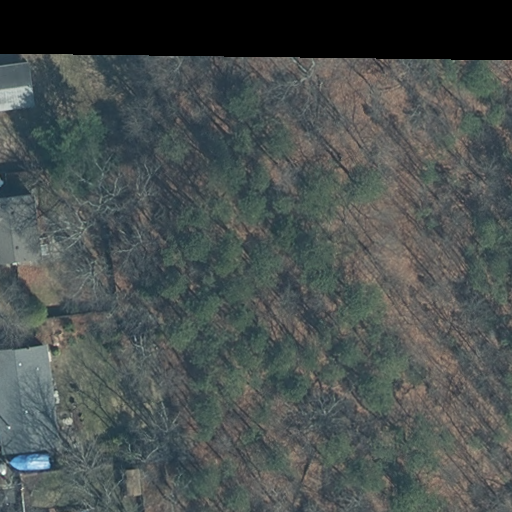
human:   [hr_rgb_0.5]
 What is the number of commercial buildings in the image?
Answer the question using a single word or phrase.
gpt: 0

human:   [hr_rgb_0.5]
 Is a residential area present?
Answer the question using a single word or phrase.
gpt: yes

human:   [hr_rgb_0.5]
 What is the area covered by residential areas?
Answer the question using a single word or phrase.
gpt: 10656m2

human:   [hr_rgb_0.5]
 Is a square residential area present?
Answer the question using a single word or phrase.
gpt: no

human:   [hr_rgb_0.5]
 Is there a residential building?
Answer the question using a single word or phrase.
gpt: yes

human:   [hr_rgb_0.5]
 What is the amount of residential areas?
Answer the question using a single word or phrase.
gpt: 1

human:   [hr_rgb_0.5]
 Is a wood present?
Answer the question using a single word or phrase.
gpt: yes

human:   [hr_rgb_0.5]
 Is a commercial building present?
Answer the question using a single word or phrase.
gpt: no

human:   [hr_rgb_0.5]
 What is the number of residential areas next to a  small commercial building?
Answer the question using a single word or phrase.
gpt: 0

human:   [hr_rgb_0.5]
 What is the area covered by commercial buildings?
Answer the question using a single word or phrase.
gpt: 0m2

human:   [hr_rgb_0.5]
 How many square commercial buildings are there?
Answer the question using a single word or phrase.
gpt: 0

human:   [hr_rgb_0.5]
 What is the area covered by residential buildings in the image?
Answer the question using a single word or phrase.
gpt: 366m2

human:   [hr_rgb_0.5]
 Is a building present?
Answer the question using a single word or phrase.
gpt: yes

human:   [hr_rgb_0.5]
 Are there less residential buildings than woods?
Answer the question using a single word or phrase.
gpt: no

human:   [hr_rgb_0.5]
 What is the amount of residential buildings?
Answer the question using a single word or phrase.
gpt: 4

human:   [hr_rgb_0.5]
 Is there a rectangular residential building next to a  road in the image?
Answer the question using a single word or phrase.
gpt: no

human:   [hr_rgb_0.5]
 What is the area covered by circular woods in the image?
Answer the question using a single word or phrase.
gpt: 0m2

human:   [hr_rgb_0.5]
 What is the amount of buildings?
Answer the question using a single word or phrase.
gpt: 4

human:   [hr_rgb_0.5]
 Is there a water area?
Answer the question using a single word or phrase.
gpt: no

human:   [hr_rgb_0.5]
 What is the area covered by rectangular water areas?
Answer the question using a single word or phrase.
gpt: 0m2

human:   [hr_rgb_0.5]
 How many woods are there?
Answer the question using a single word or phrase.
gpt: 1

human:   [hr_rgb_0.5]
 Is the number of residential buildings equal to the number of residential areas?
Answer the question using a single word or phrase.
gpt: no

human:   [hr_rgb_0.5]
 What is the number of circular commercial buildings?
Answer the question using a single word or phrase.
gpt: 0

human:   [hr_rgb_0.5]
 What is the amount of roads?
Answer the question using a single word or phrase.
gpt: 0

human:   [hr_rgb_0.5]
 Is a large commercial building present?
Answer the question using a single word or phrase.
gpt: no

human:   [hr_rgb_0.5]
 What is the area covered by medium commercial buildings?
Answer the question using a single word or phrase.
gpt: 0m2

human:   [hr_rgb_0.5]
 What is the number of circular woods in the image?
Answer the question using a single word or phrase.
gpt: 0

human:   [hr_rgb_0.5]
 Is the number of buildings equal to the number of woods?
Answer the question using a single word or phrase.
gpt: no

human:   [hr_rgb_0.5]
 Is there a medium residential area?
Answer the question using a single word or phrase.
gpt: no

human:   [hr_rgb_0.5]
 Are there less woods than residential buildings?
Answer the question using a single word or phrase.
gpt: yes

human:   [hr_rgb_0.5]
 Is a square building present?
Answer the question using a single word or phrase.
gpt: no

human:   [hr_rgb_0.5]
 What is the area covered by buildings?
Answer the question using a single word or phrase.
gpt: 366m2

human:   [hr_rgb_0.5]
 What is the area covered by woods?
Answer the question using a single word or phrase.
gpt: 5095m2

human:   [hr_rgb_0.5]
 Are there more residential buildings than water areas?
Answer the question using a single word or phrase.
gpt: yes

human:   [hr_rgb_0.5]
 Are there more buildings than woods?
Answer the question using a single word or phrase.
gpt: yes

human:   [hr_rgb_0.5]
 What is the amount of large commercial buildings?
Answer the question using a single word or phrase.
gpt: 0

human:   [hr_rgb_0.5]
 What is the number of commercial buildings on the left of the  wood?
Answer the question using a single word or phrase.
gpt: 0

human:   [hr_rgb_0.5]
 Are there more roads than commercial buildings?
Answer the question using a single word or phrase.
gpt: no

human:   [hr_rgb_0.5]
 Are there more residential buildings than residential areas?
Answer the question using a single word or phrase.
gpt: yes

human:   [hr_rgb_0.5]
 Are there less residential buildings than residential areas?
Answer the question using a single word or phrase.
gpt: no

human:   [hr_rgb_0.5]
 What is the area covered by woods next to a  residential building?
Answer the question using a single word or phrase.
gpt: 5095m2

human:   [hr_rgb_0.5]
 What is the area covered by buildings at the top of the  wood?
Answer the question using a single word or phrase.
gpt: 366m2

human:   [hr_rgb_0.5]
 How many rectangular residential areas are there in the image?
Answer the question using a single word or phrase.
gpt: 1

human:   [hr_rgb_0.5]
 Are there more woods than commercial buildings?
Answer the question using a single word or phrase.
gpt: yes

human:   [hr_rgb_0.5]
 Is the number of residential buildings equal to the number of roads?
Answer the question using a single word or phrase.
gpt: no

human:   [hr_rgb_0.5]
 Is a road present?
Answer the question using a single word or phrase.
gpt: no

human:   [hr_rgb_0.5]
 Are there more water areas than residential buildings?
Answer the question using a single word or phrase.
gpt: no

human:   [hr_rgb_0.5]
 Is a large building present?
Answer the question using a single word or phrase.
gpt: no

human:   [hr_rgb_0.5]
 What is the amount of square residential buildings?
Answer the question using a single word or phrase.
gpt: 0

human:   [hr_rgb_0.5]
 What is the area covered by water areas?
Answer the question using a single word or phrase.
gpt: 0m2

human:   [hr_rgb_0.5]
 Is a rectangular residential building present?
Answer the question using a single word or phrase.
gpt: yes

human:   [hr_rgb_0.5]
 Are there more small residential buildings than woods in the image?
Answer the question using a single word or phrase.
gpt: yes

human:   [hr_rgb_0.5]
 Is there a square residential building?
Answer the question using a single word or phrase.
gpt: no

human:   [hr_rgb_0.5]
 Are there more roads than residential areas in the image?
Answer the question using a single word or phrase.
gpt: no

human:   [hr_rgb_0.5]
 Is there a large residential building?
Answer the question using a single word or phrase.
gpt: no

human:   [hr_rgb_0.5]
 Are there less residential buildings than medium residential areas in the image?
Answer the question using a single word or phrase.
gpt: no

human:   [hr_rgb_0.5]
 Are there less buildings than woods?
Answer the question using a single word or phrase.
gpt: no

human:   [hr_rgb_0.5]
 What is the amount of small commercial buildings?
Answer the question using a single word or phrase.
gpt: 0

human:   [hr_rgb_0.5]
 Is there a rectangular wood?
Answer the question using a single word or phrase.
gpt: yes

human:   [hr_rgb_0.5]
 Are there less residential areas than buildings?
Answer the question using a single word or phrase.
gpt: yes

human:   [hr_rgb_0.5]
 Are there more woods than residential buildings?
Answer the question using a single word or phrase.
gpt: no

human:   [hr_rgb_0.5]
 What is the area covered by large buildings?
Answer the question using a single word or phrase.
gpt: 0m2

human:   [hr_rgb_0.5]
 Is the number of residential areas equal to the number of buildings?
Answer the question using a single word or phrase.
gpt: no

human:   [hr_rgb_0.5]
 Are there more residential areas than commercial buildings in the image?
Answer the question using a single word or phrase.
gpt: yes